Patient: sex M, age 60
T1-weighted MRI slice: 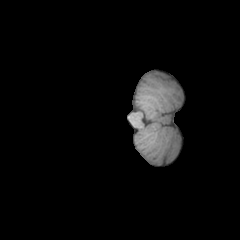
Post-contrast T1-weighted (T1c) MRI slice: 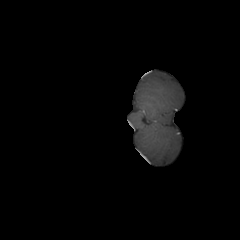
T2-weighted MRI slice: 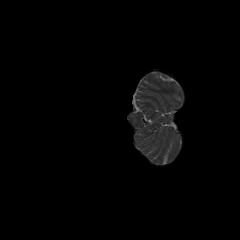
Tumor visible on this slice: no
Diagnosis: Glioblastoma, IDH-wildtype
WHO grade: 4